Question: So i have been having the hardest time getting my iphone application approved. And i sorta when on a little rampage through some of my code.
In my shear stupidity I thought that maybe I did not need the 'SenTestingKit.framework'. So i attempted to remove it from my program, and when asked if i would like to delete or remove references i accidently clicked delete.
However upon reviewing some crash logs PRE-Deletion of SenTestingKit.framework I found the following...

Again this error was before I deleted the framework. The crash code to this is '0xe7ffdefe'
Could someone please tell me where i might get the sentestingkit.framework from? And also if you have anyidea why it is causing the crash that would be so amazing to hear.
Thanks!!!
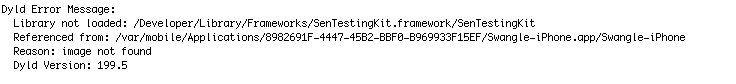
Answer: To restore that framework, just re-install Xcode. Or maybe your trash still has it.
About the iOS devices that complain about not finding the SenTestkingKit: I'd assume so, as it's a Xcode-only framework used for test cases. You aren't supposed to link it when distributing the app. Why would the user want to run test cases?